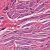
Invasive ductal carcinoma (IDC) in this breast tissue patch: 0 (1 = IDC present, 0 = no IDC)